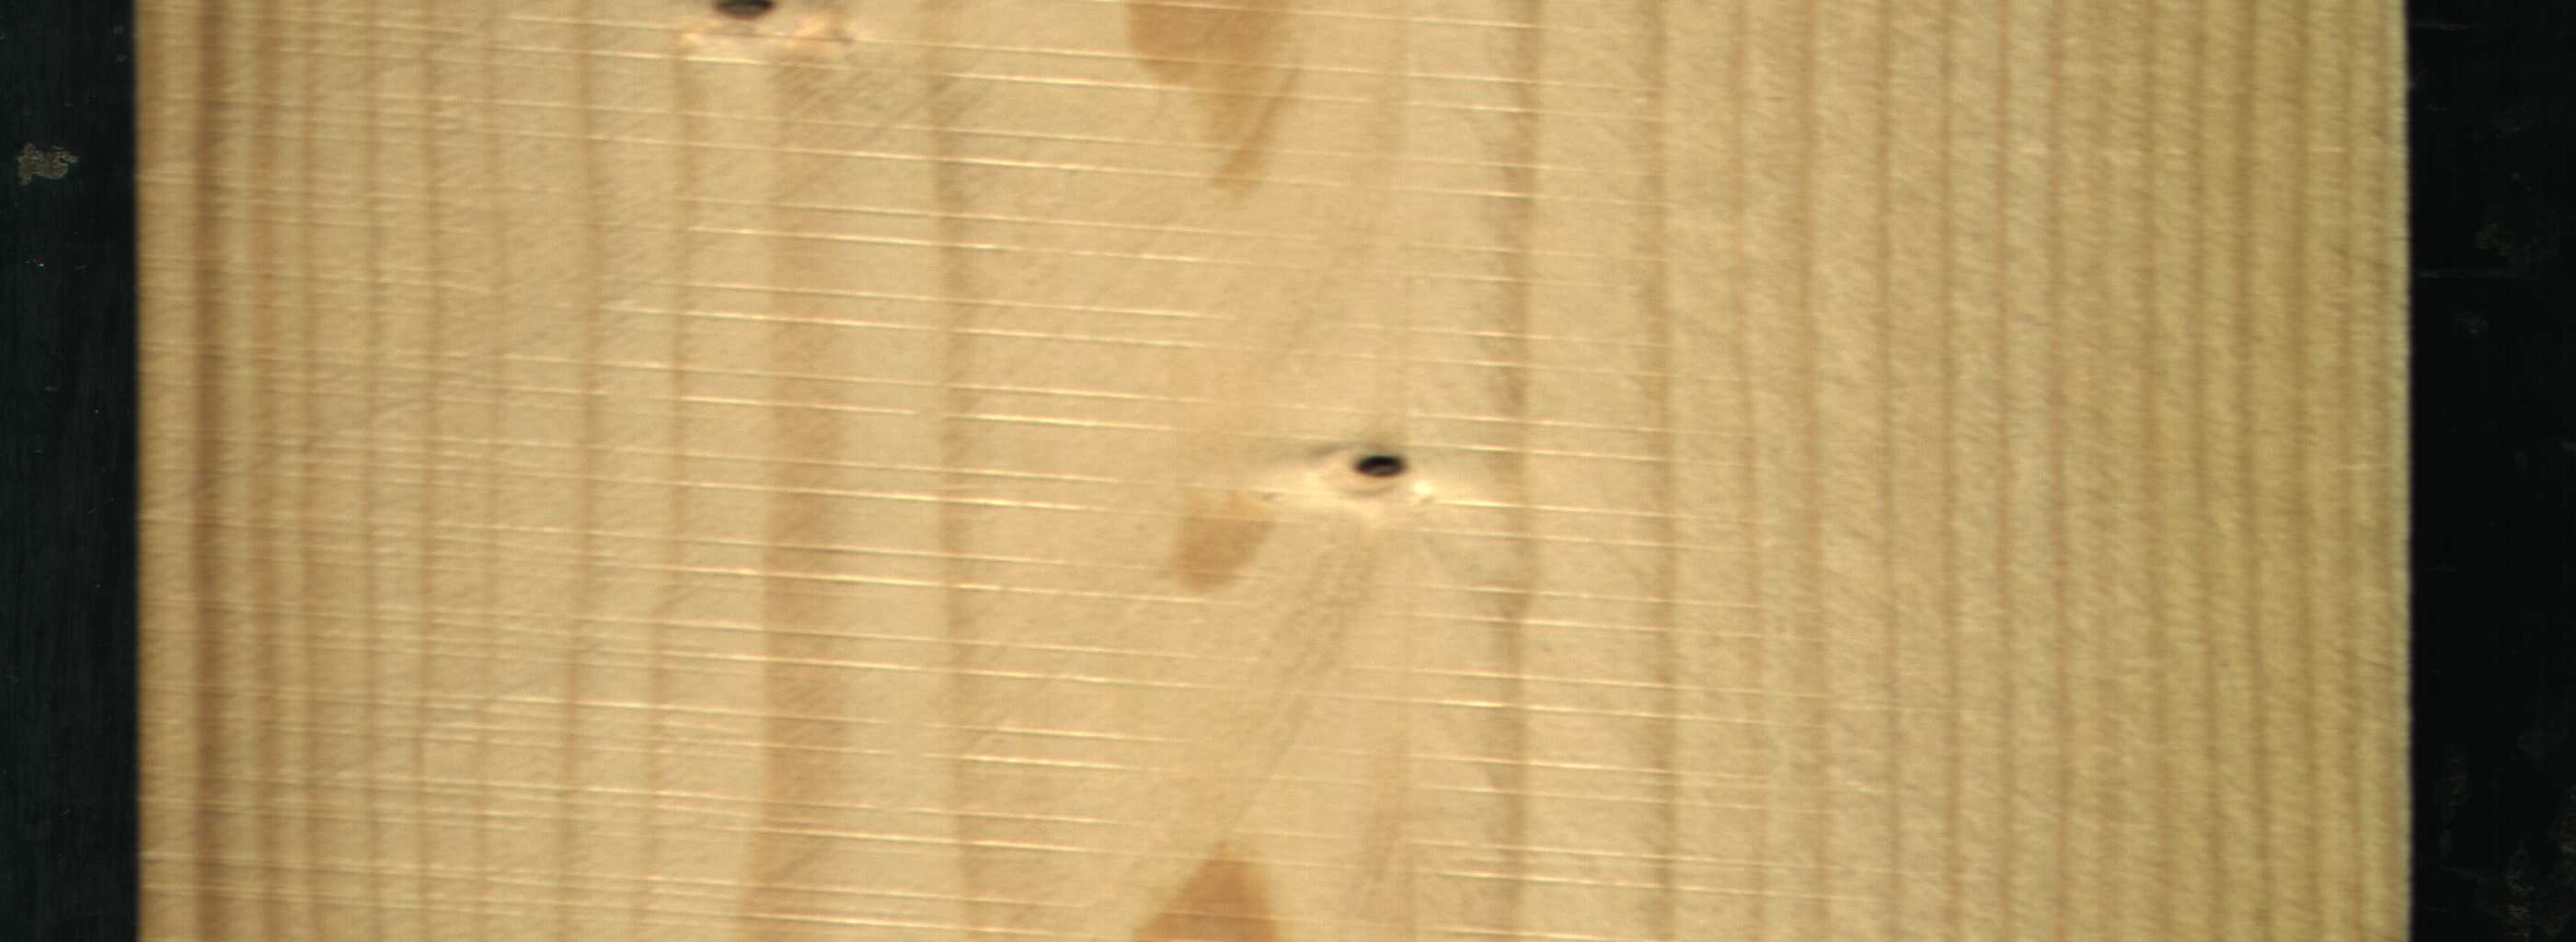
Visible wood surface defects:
Dead_Knot
Dead_Knot